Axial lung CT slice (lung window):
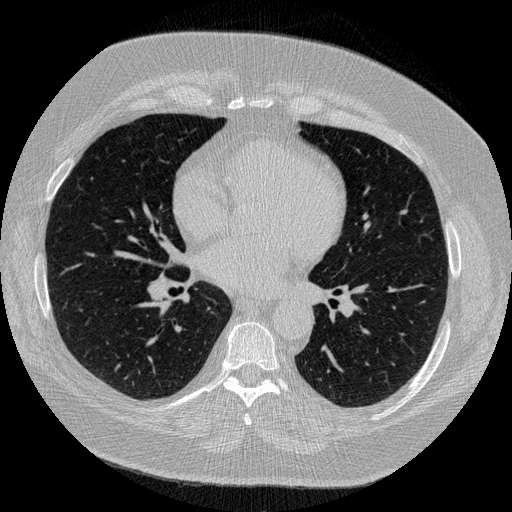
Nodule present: no